Field crop: maize
Growth stage: 2
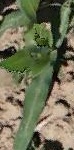
Species: maize